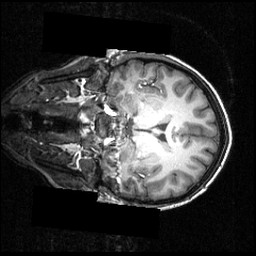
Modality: T1w
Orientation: coronal
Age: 26
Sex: female
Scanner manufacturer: siemens
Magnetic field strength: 3.951 T
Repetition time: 1.5 s
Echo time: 0.00335 s